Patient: sex M, age 64
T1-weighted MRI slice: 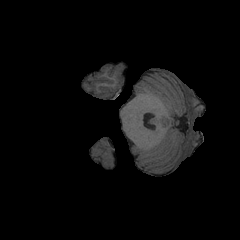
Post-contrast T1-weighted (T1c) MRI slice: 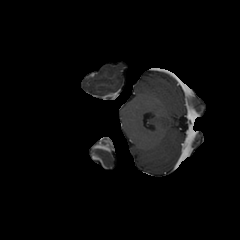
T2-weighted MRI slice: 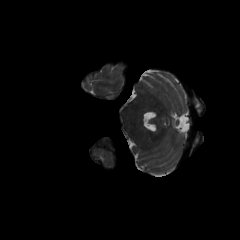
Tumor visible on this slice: no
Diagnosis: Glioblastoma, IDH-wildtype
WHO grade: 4